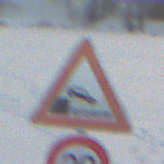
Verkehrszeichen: Ufer
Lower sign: Geschwindigkeit20
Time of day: SunriseSunset
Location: Outdoor (Nature)
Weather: PartlyCloudy
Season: NotSpecified
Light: Natural